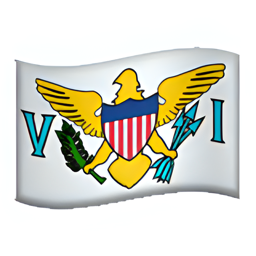
Name: flag for us virgin islands
Emoji: 🇻🇮
Group: Flags
Sub-group: country-flag